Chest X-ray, PA view. Patient: 56 years old, sex F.
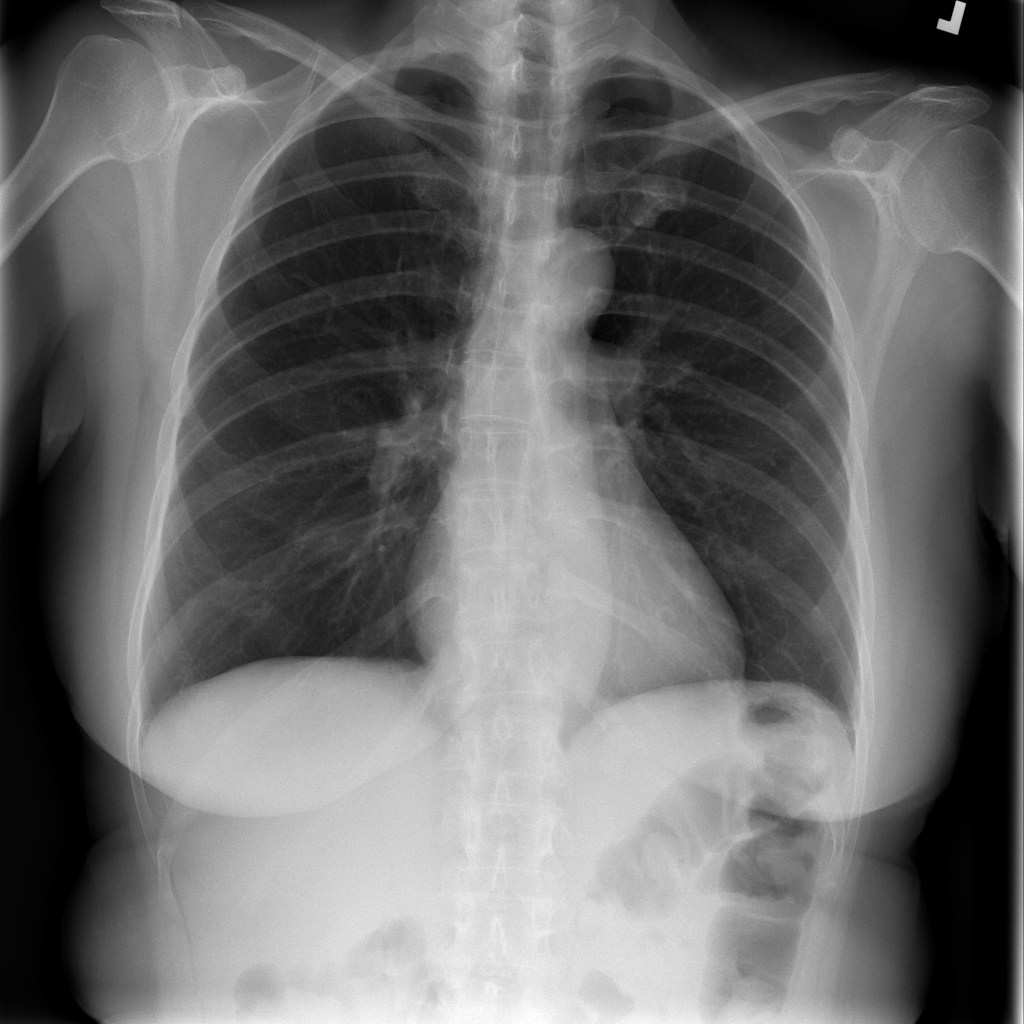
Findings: No Finding